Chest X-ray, PA view. Patient: 46 years old, sex M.
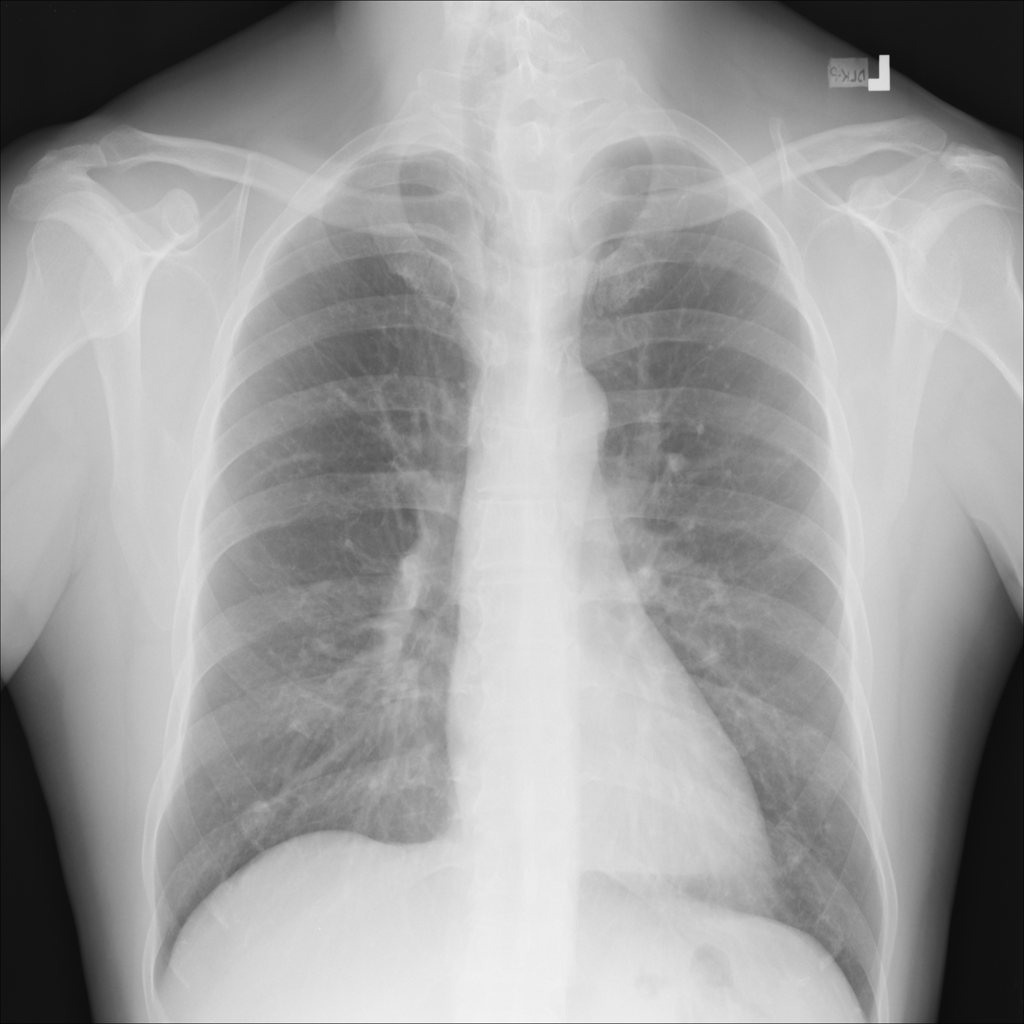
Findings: No Finding